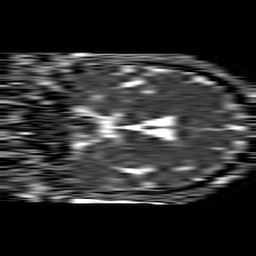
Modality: ADC
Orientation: coronal
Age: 46
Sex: female
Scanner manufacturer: philips
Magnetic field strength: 1.5 T
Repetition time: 4.6 s
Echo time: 0.08631 s